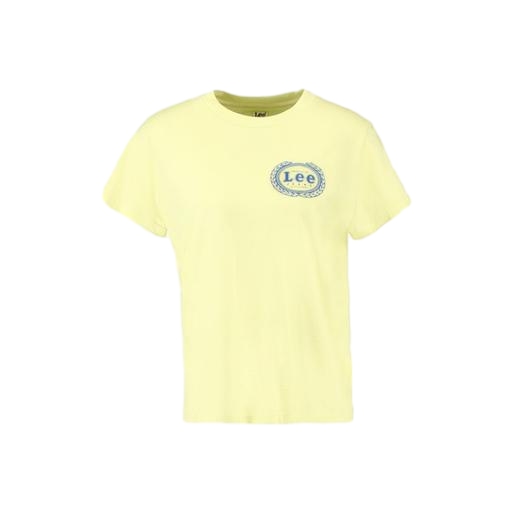
light yellow tee, yellow graphic tee, light graphic tee, white background